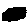
Label: hexagon